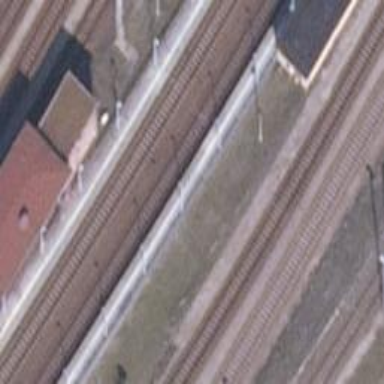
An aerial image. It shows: Railway signal.